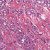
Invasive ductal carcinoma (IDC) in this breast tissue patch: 1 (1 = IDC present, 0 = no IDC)